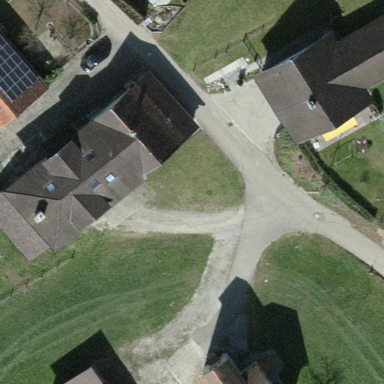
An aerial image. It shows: Farmyard area.